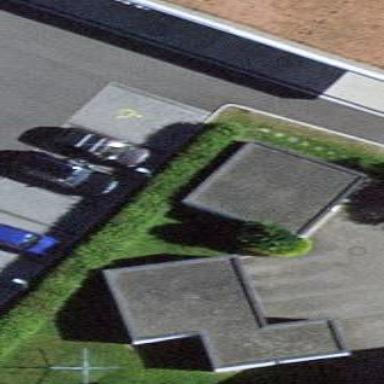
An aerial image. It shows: Garage.